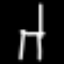
Label: chair